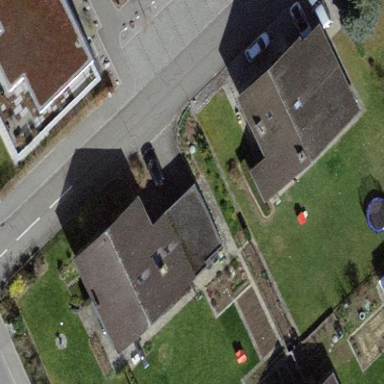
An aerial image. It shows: Building with tiled roof.